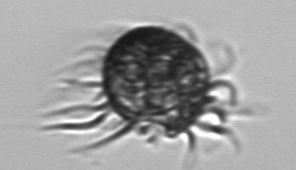
Label: Pelagostrobilidium